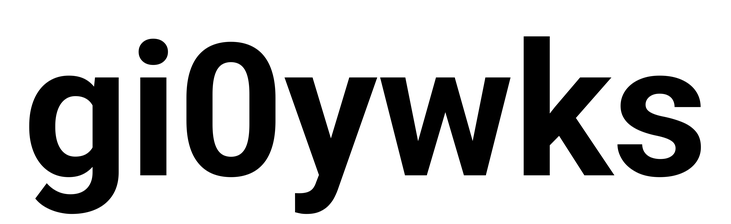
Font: Roboto_Bold